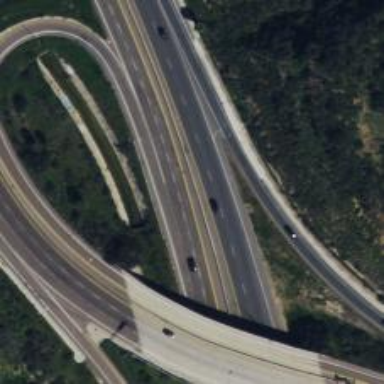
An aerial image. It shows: Asphalt trunk highway classified as expressway.